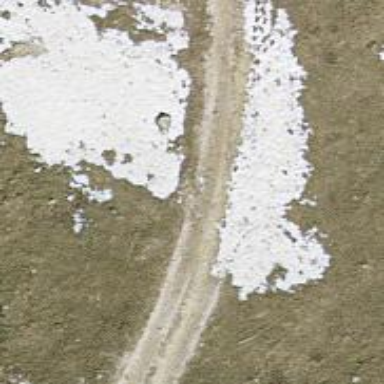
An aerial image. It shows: Unpaved track with grade2 quality type.